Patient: sex F, age 57
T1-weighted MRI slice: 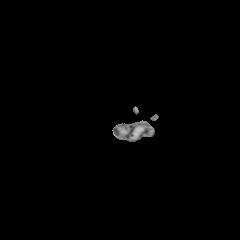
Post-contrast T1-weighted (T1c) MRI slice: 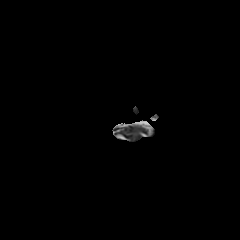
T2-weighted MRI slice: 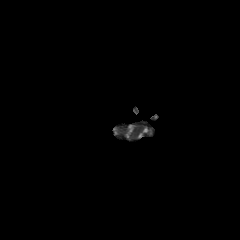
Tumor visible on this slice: no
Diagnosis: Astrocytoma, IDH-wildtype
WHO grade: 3